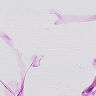
Metastatic tissue present: no